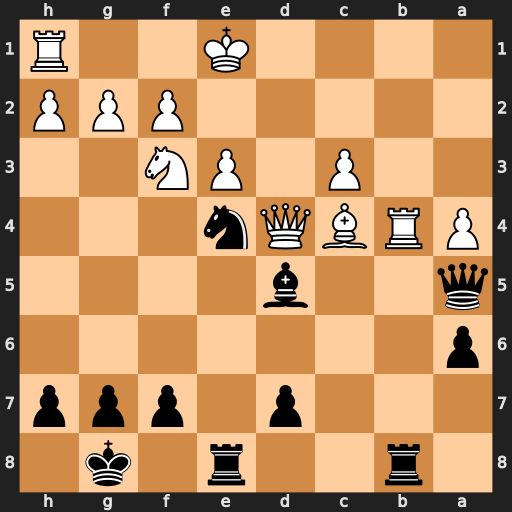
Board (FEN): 1r2r1k1/3p1ppp/p7/q2b4/PRBQn3/2P1PN2/5PPP/4K2R
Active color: b
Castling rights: K
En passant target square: -
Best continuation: Rxb4 cxb4 Qxb4+